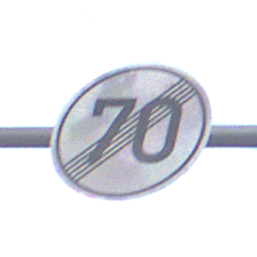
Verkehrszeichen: EndeGeschwindigkeit70
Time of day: MorningAfternoon
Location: Outdoor (Urban)
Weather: Overcast
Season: NotSpecified
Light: Natural